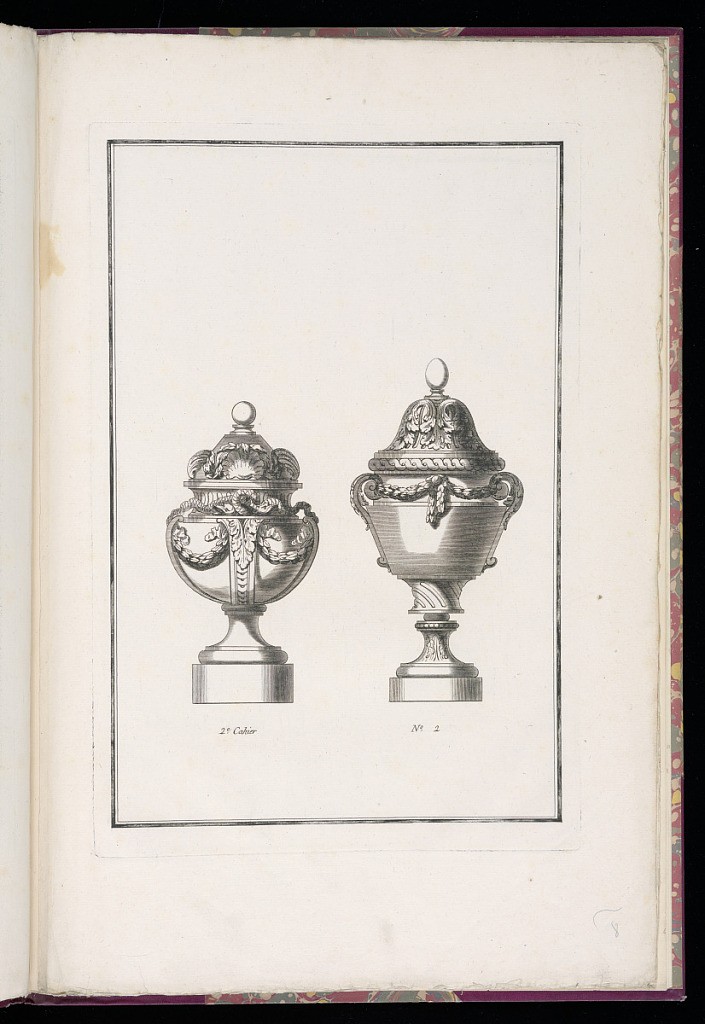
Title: Ornamental Vase Design
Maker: St. G..., active 18th century
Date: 1772-1777
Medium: Engraving on paper
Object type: Print
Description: Two lidded vases side by side. The left vase is shorter, with a spherical finial. It is decorated with shells, and two snakes intertwine around the neck. The vase has a tapered foot, and is on a low, spherical socle. The vase on the right has an egg-shape finial, and a lid decorated with acanthus leaves. The vase tapers toward the bottom, and has a foot decorated with acanthus leaves. It is elevated on a low socle. The plate is numbered.